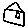
Label: house